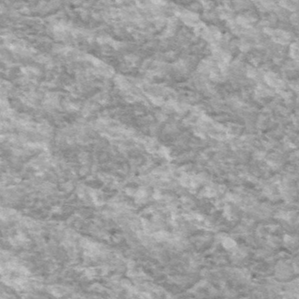
Label: frost